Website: home-depot
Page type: delivery-shipping
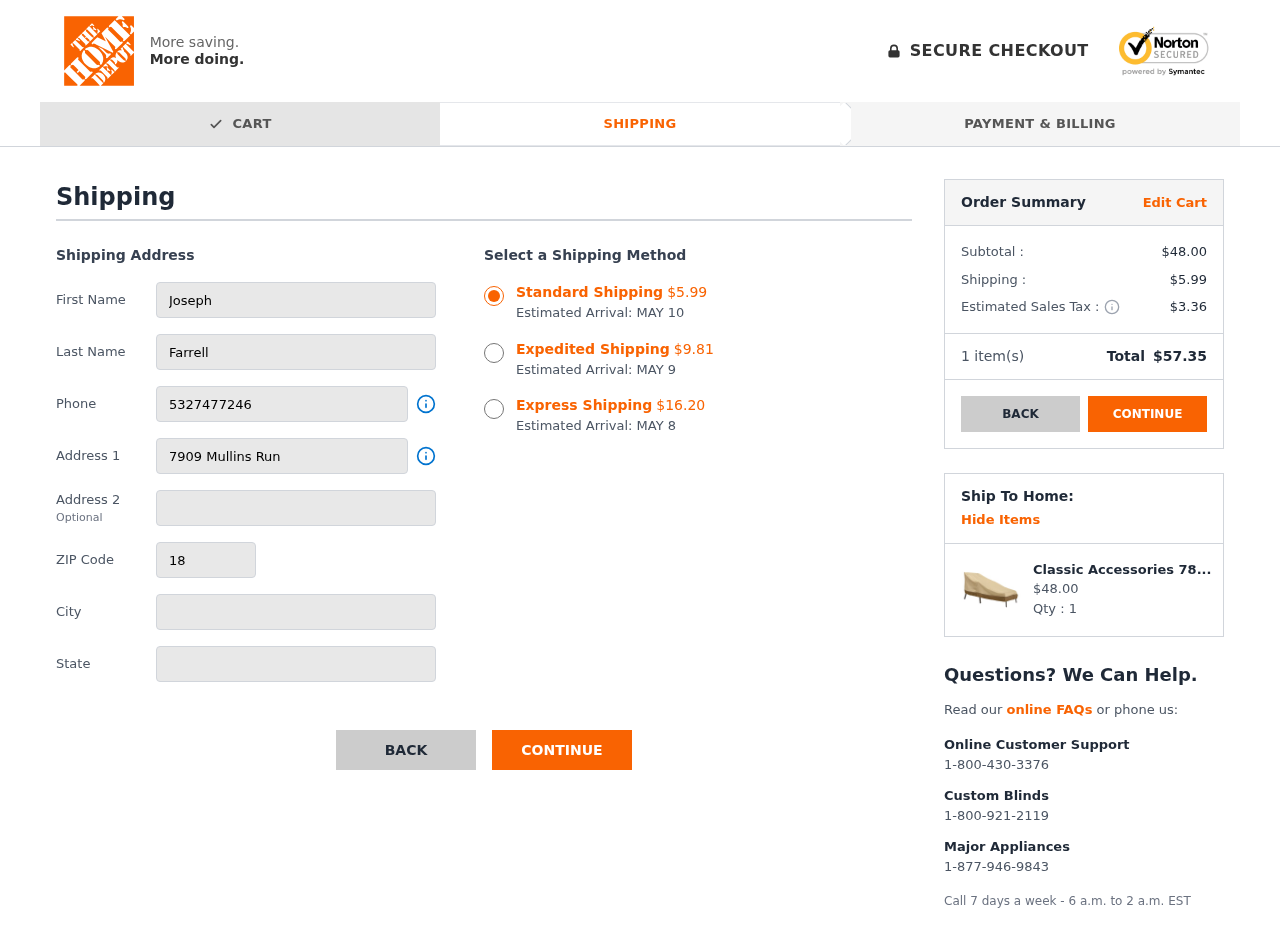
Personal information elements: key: PII_CITY
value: West April
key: PII_FIRSTNAME
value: Joseph
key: PII_LASTNAME
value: Farrell
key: PII_PHONE
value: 5327477246
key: PII_POSTCODE
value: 18672
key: PII_STATE
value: MH
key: PII_STREET
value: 7909 Mullins Run
Product elements: key: PRODUCT1_NAME
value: Classic Accessories 78952 Veranda Patio Chaise Lounge Cover, Medium
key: PRODUCT1_PRICE
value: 48
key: PRODUCT1_QUANTITY
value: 1
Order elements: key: ORDER_SHIPPING_COST_STANDARD
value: $5.99
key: ORDER_DELIVERY_DATE
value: MAY 10
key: ORDER_SHIPPING_COST_EXPEDITED
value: $9.81
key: ORDER_DELIVERY_DATE_EXPEDITED
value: MAY 9
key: ORDER_SHIPPING_COST_EXPRESS
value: $16.20
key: ORDER_DELIVERY_DATE_EXPRESS
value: MAY 8
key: ORDER_SUBTOTAL
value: $48.00
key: ORDER_SHIPPING_COST
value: $5.99
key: ORDER_TAX
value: $3.36
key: ORDER_NUM_ITEMS
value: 1
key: ORDER_TOTAL
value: $57.35